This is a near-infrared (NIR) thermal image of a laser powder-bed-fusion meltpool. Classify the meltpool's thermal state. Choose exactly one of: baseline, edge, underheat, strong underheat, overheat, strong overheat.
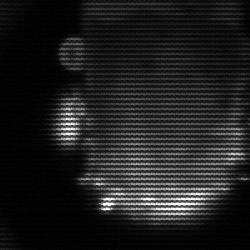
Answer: baseline